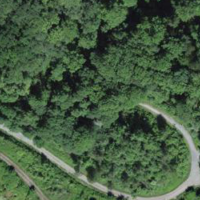
EUNIS habitat code: 41
Species observed at this site:
Allium ursinum
Lamium galeobdolon
Clematis vitalba
Jacobaea vulgaris
Geranium robertianum